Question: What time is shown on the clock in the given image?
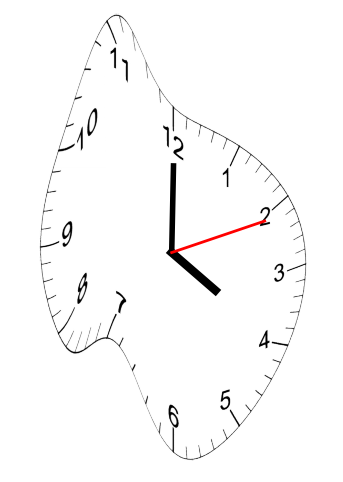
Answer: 04:00:11